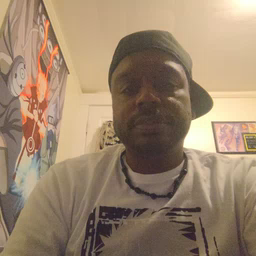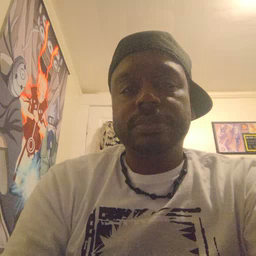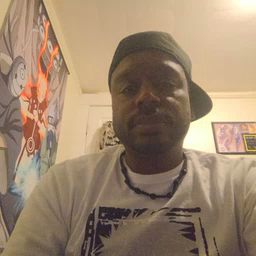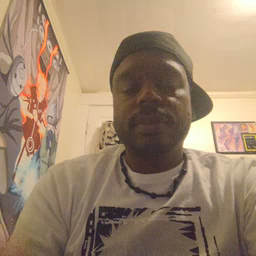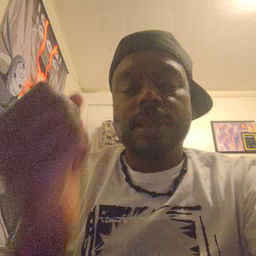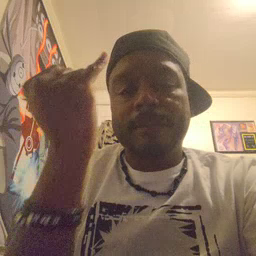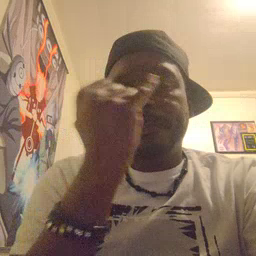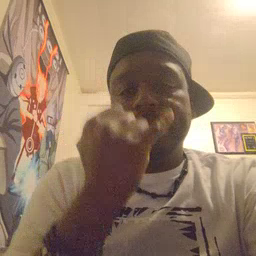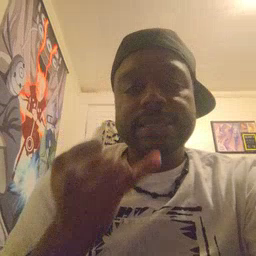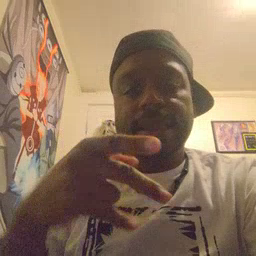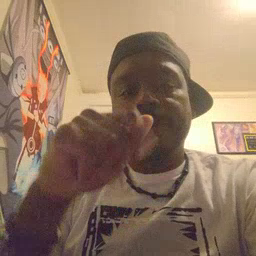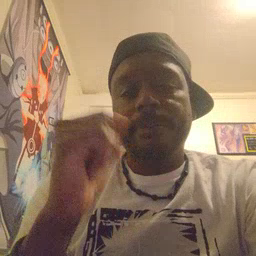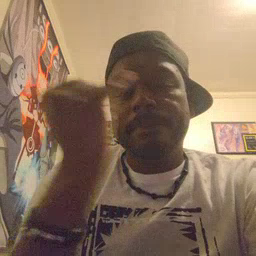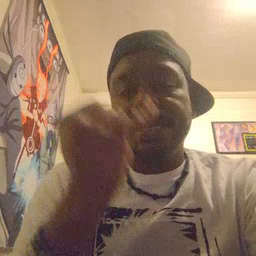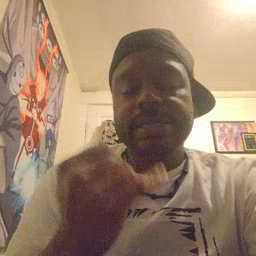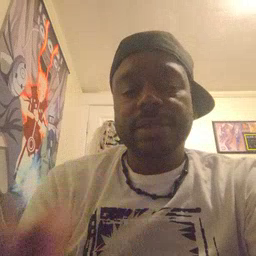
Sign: pizza